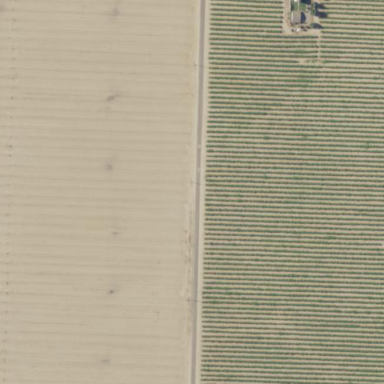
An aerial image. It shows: Beautiful vineyard in the countryside.